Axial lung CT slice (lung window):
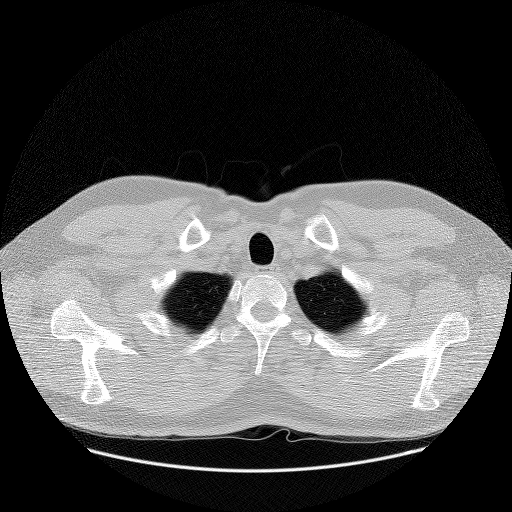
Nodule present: no